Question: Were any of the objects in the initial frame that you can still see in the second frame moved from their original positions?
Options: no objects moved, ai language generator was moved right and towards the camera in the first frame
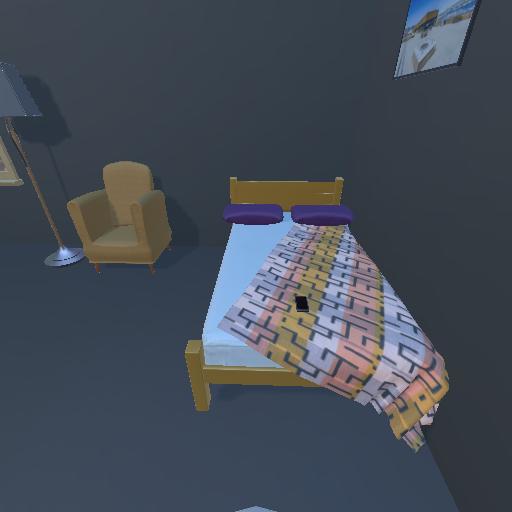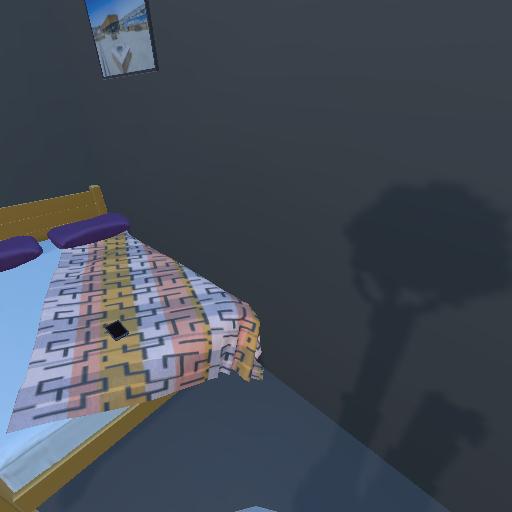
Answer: no objects moved